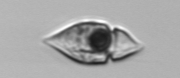
Label: Amphidinium